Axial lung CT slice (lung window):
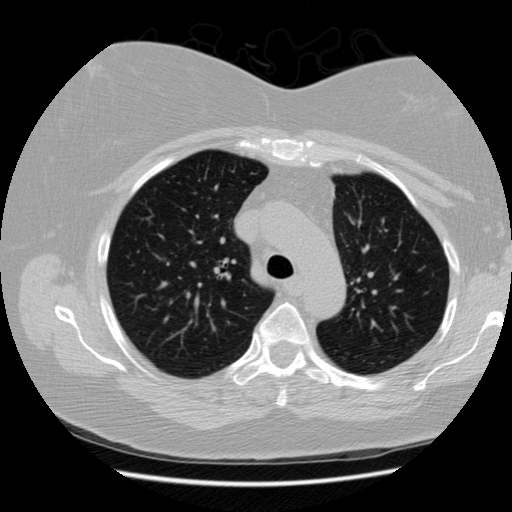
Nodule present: no